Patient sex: M
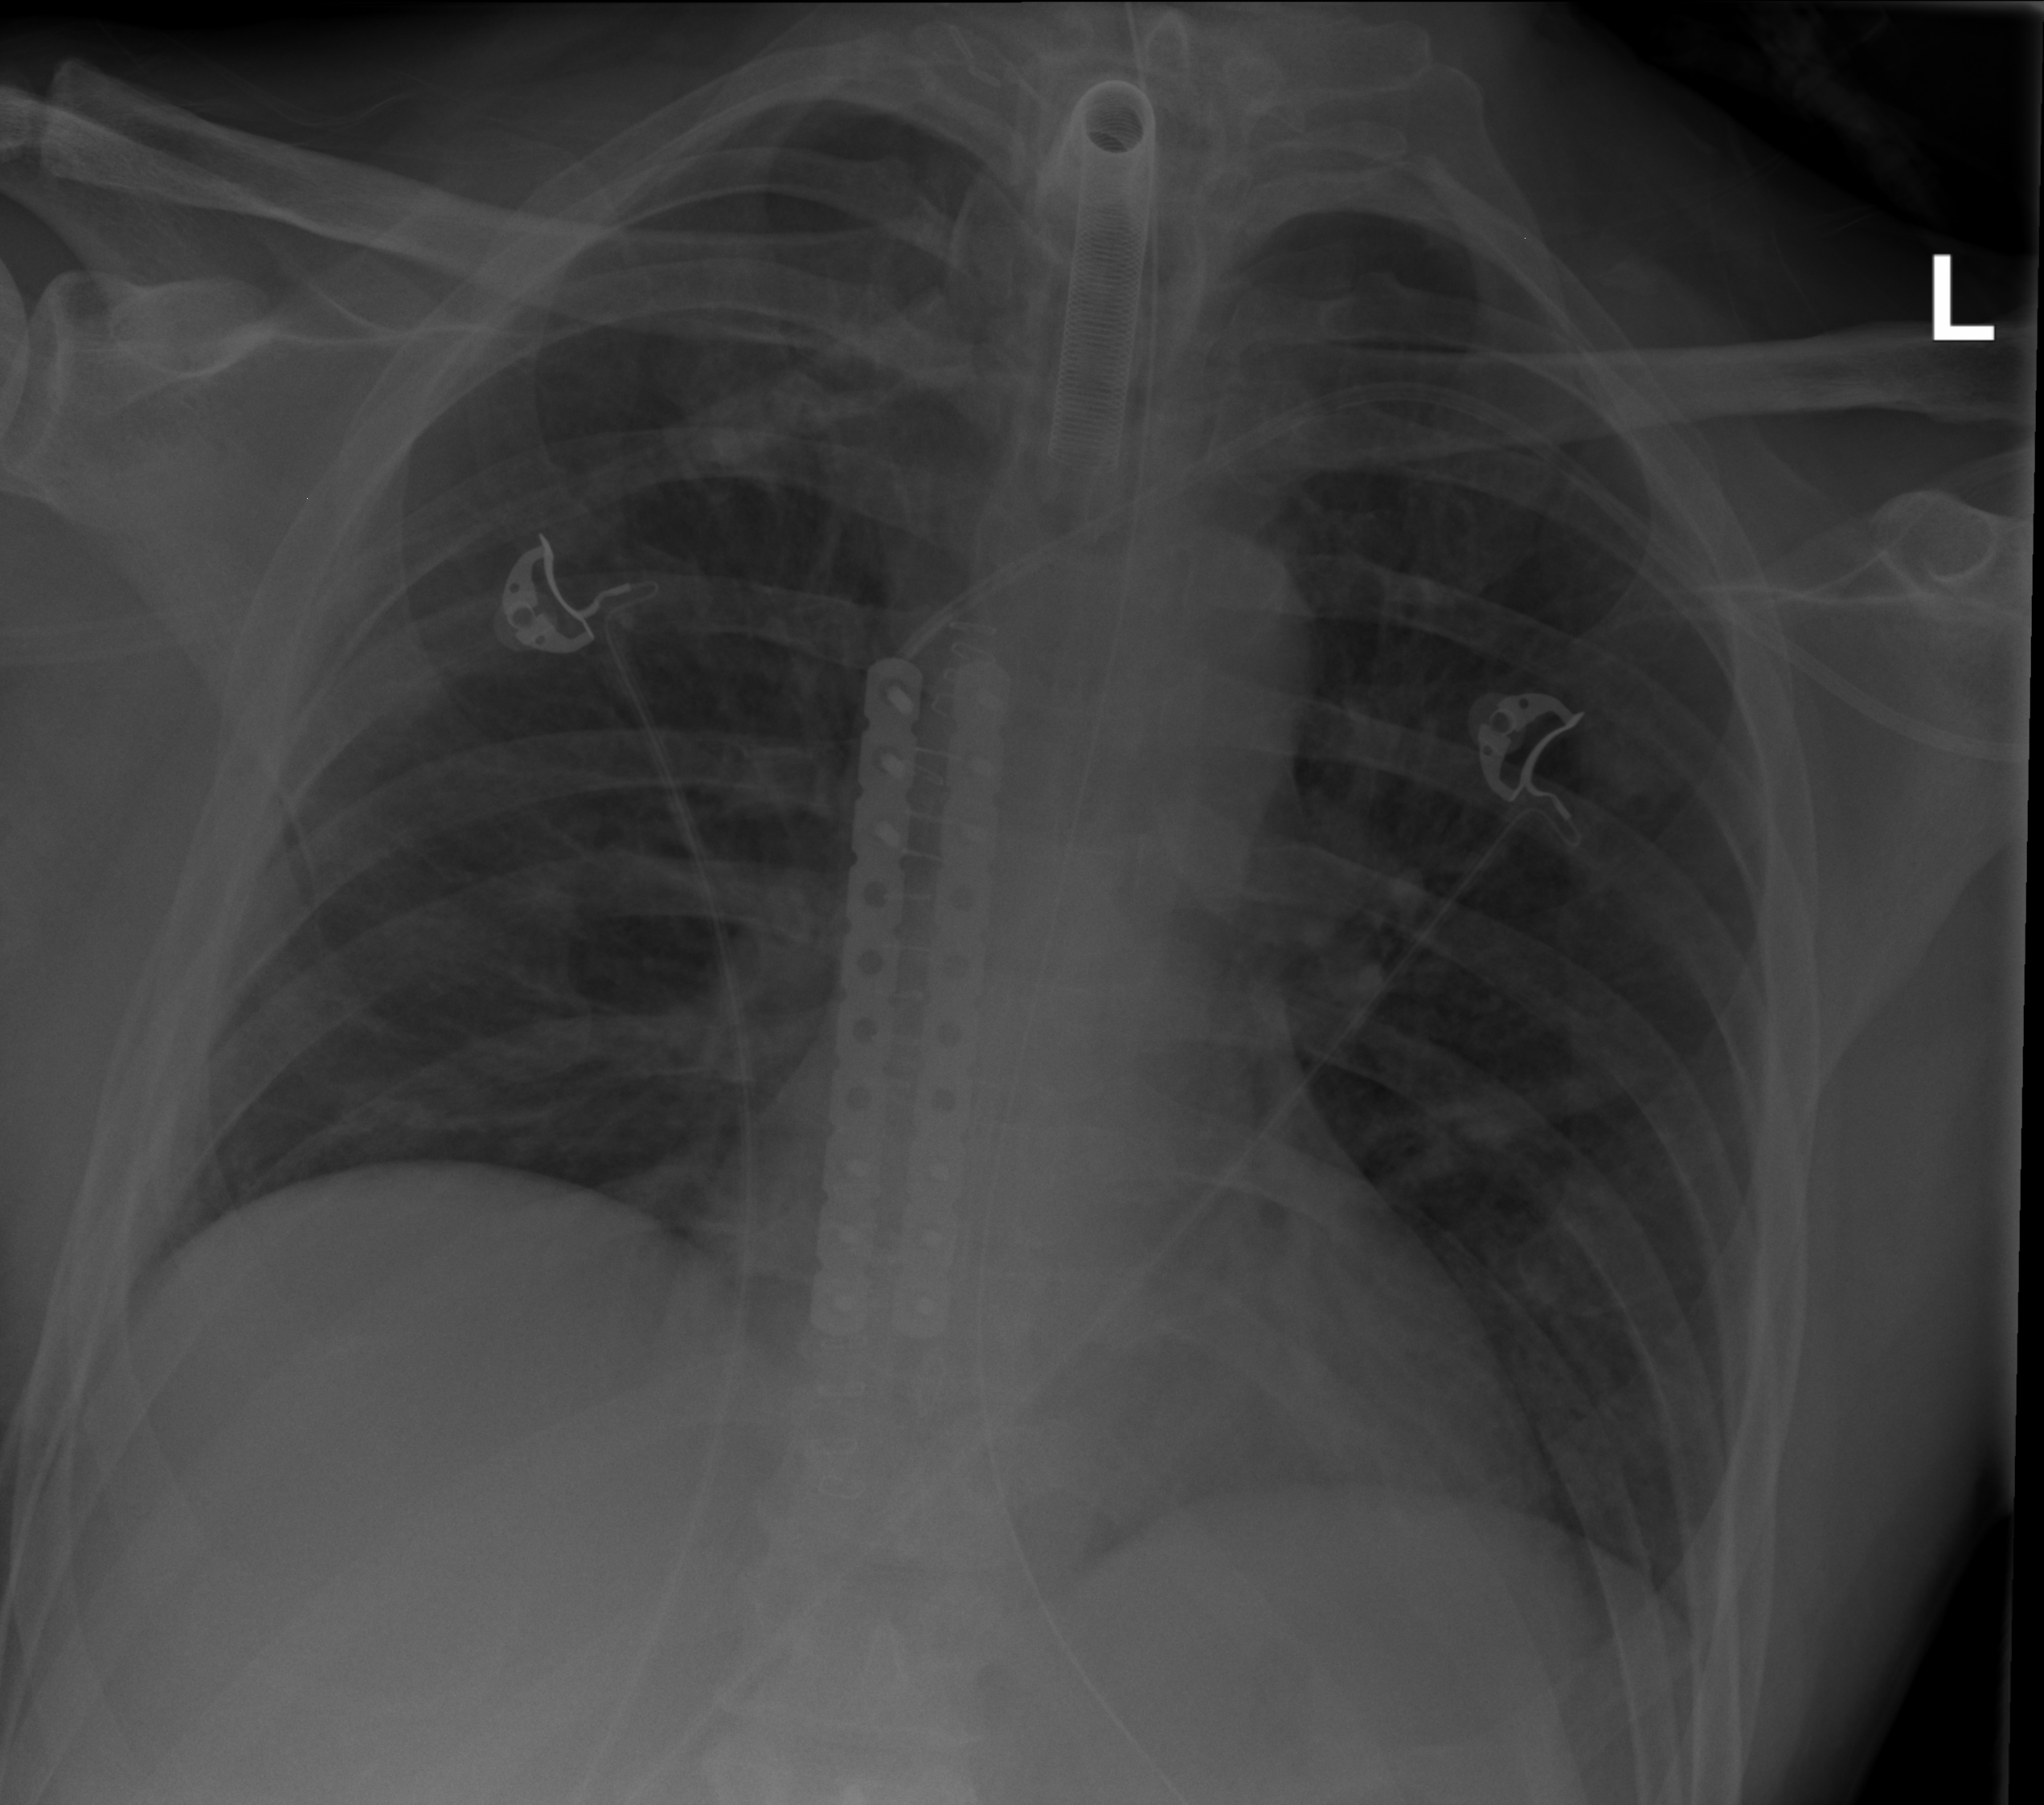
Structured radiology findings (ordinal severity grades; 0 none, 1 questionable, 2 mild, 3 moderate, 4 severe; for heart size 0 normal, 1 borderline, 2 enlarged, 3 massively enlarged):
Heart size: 0
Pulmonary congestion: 2
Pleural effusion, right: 0
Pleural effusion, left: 0
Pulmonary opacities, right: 1
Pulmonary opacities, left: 1
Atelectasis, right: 0
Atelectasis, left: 2